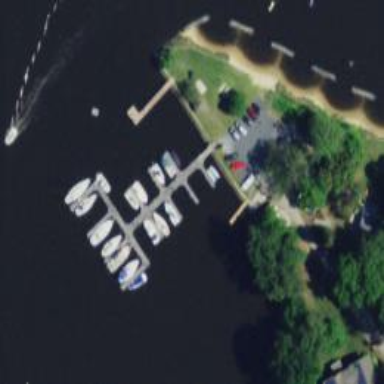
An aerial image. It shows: Marina on leisure land.